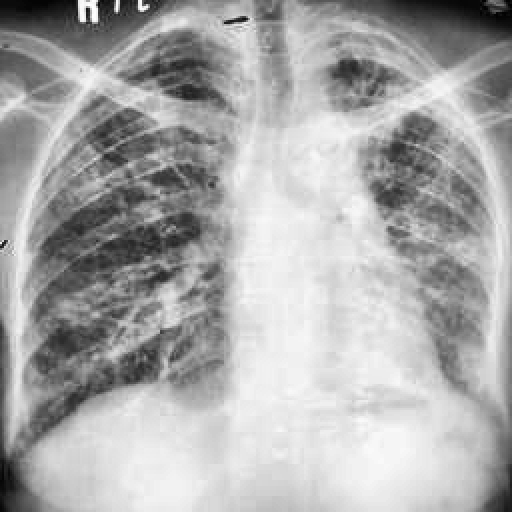
Finding: TUBERCULOSIS